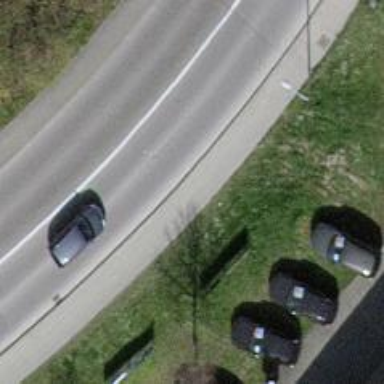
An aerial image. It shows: Asphalt sidewalk.